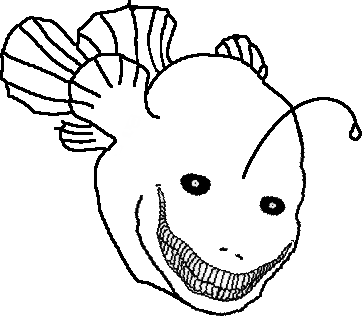
Label: 5_Animal